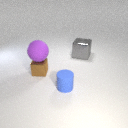
large purple rubber sphere above small brown metal cube